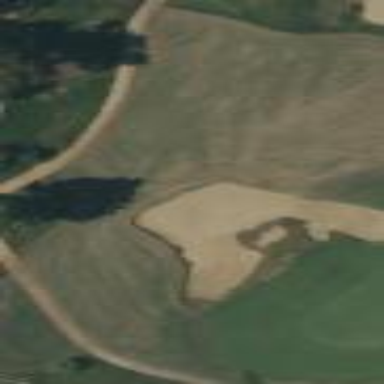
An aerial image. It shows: Grassy area designated as golf tee.